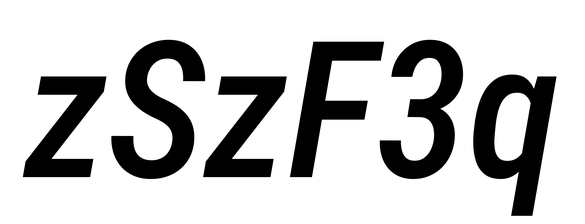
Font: Roboto-Italic_Condensed_Medium_Italic